Interaction volume radius: 10 \u00c5
Interaction volume height: 25 \u00c5
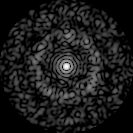
Disorder parameter: 0.8458